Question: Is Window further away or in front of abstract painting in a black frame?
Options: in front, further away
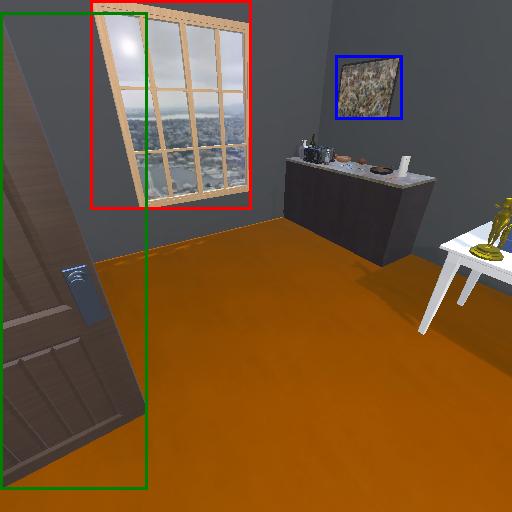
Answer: in front